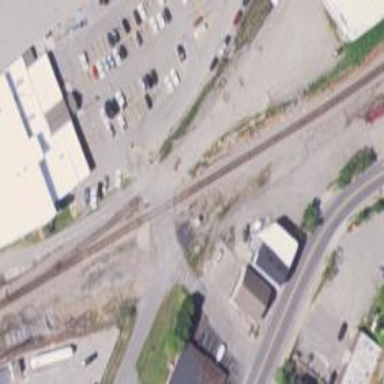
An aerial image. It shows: Abandoned railway.